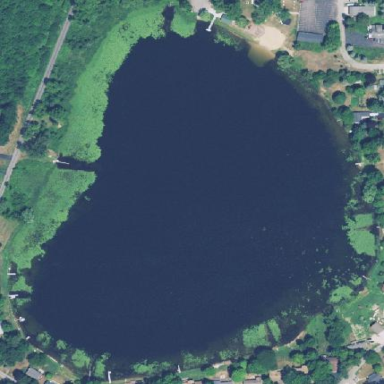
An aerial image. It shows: Serene lake surrounded by nature.